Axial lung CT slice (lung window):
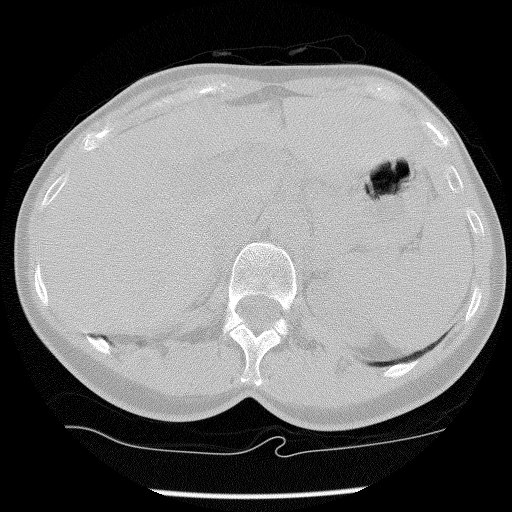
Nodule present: no